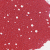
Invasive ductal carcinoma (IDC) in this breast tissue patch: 0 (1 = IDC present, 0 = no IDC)